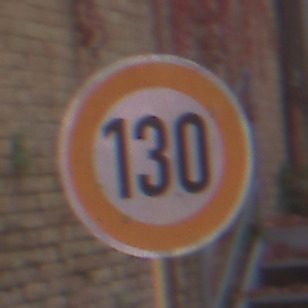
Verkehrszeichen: Geschwindigkeit130
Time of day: MorningAfternoon
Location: Outdoor (Urban)
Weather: Clear
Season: NotSpecified
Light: Natural